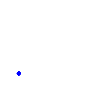
Particle: proton